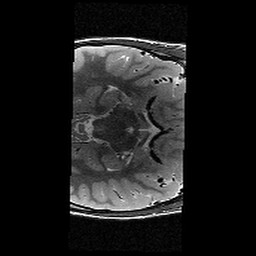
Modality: T2w
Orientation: axial
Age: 11
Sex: male
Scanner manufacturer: siemens
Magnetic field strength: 3 T
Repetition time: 9.23 s
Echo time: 0.067 s